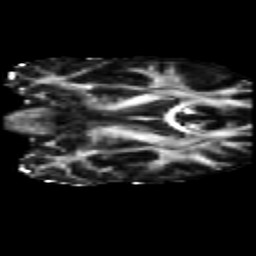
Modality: FA
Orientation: coronal
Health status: healthy
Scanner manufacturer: siemens
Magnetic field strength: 3 T
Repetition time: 10 s
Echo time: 0.092 s